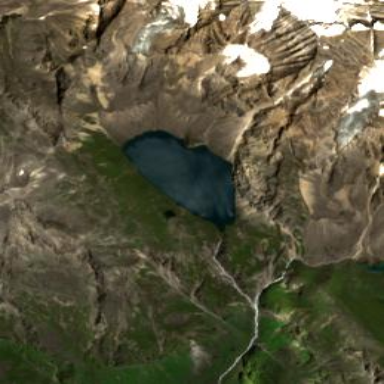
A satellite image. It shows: Glacial lake with pristine water.